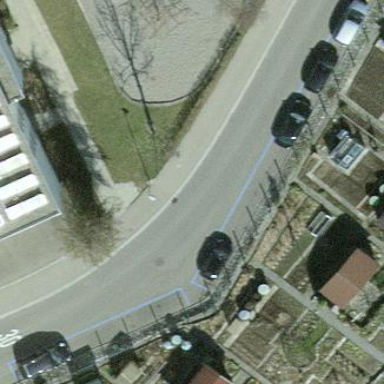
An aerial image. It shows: Parking lane with asphalt surface.